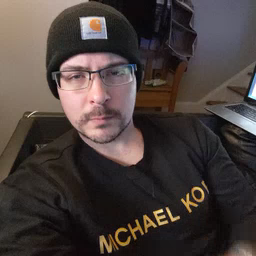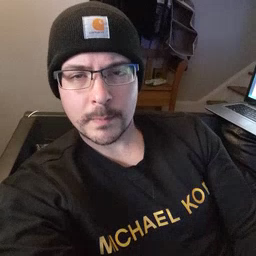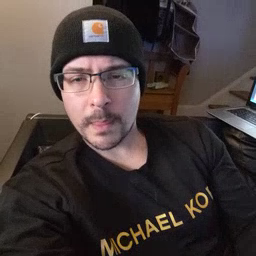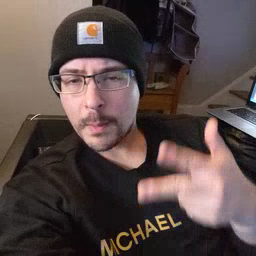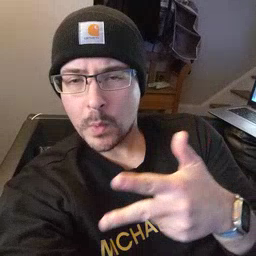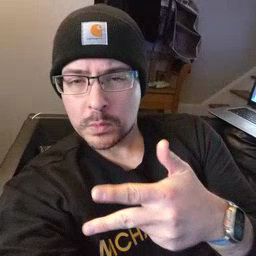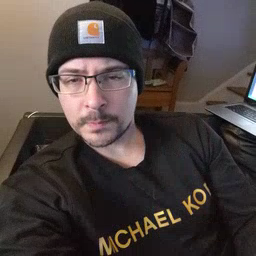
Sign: boat